Question:
How can I force IE to accept third party cookies using an App I can just have my field techs run on their laptops?
Is it a registry thing?
<URL>
Any help would be great, thank you!
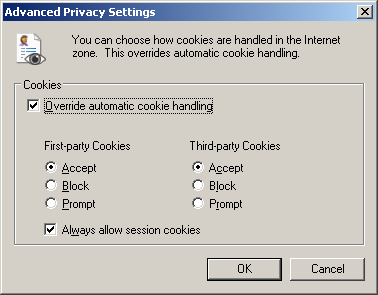
Answer: It is a registry setting. However it is most likely going to be controlled through group policy or Local policy.
I would look at deploying that setting through group policy. If you have a domain of course. If you don't have a domain. I'd look at some tools to automate the deployment of local policy settings such as this link.
<URL>
It appears Microsoft hasn't left much in the way of managed code to programmatically change this. However they have a C++ api for this <URL> ...
I would look specifically at opening the local machine policy if not on a domain.
Described <URL>